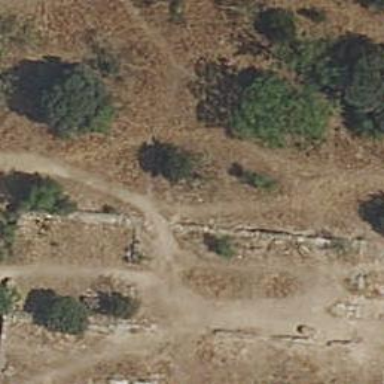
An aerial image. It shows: Graveyard with historic ruins.